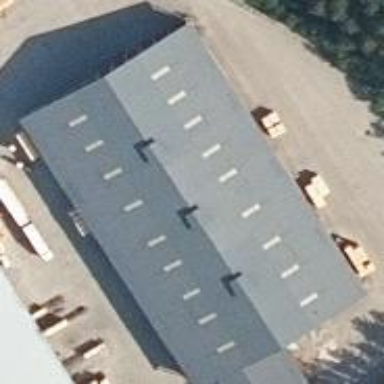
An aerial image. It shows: Industrial building.